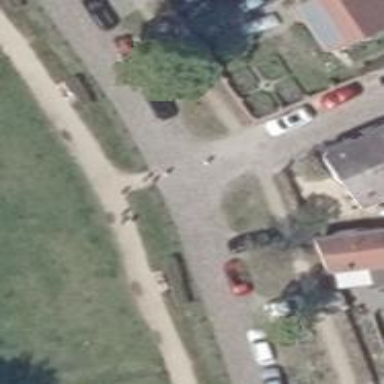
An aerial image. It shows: Compacted footway.